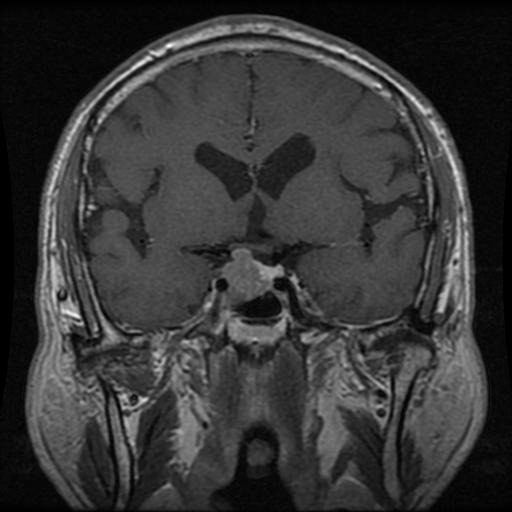
Label: pituitary